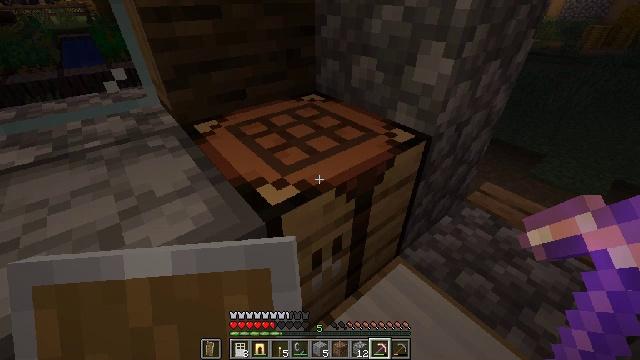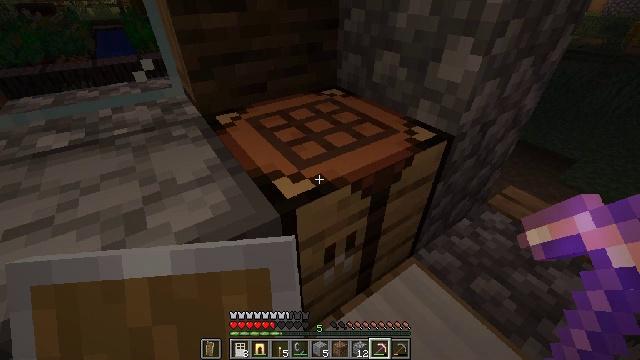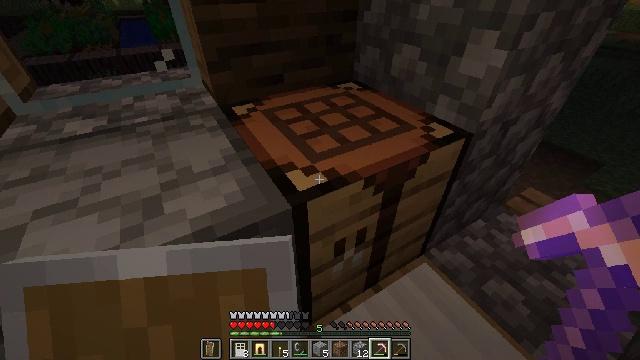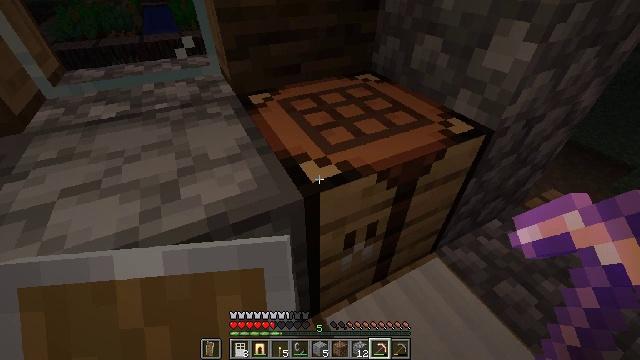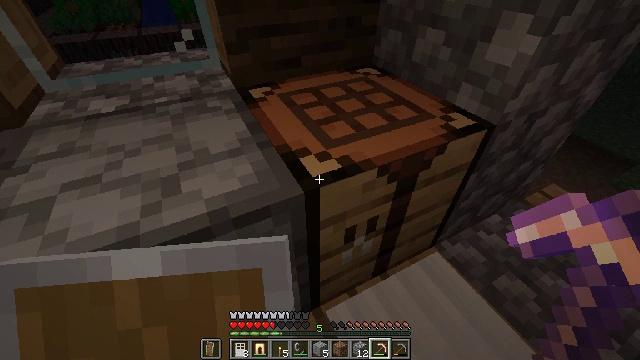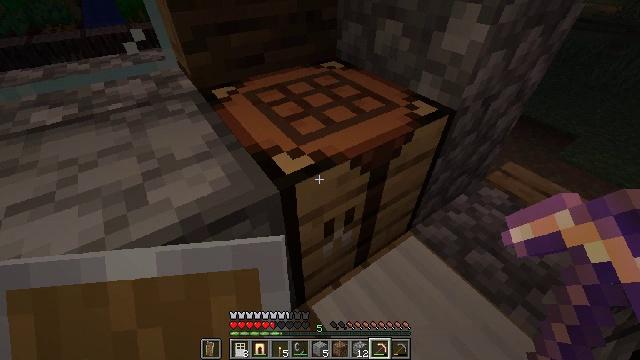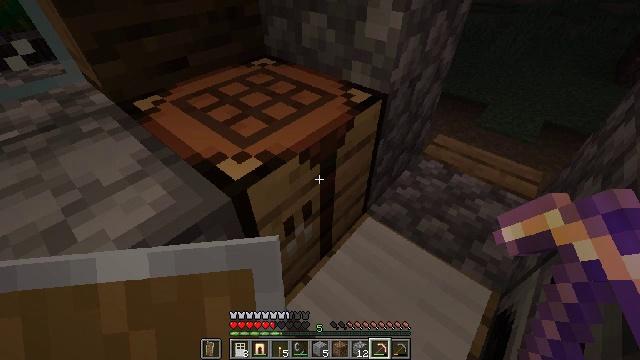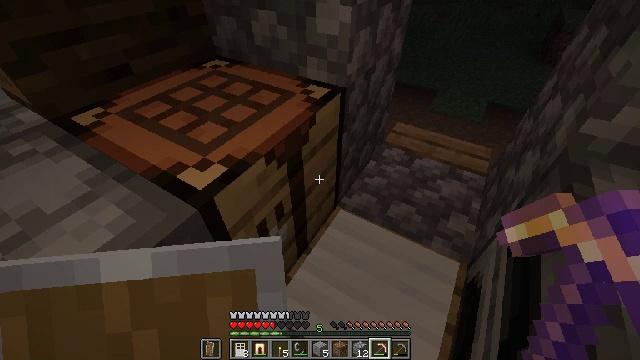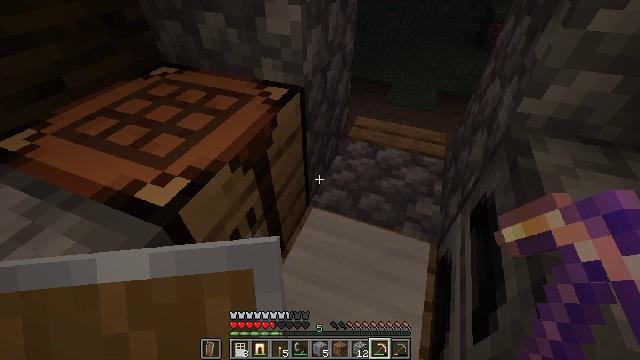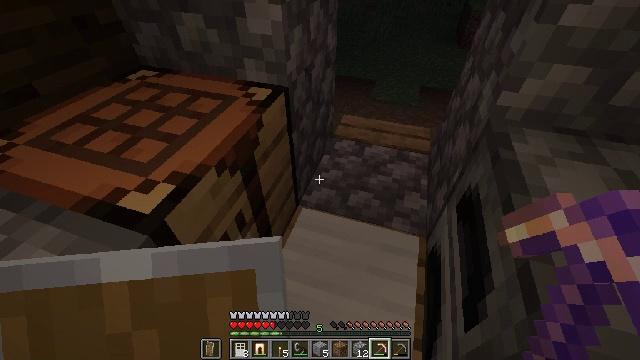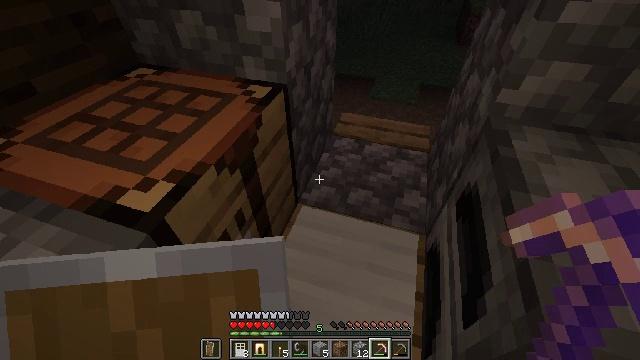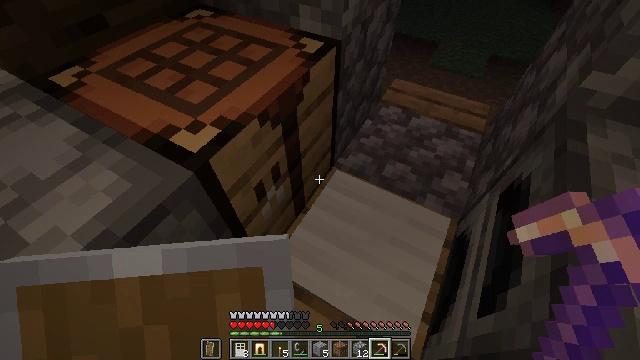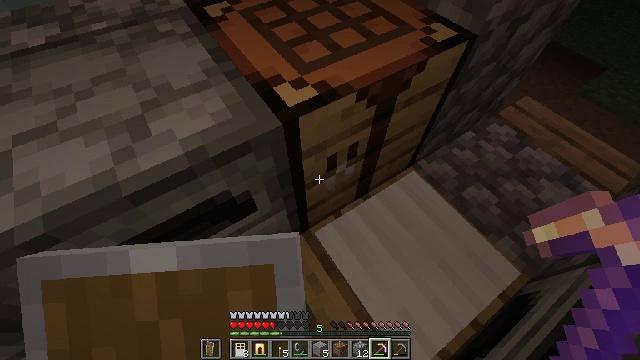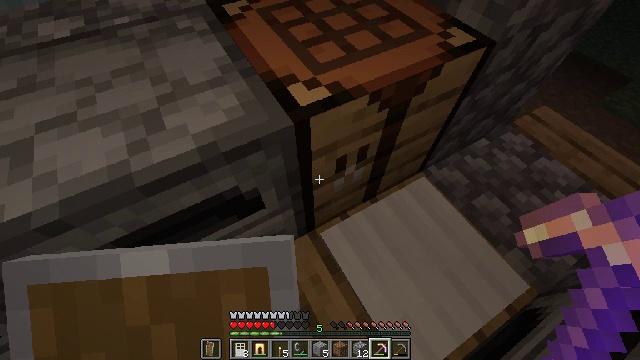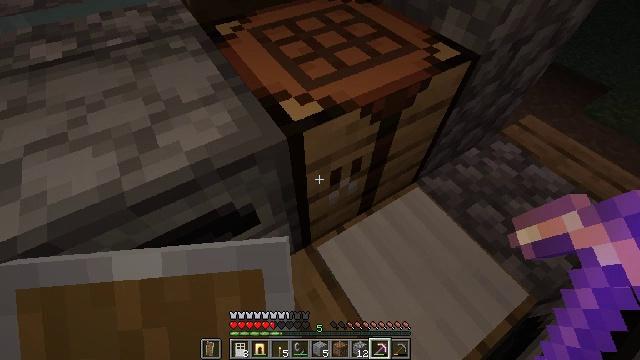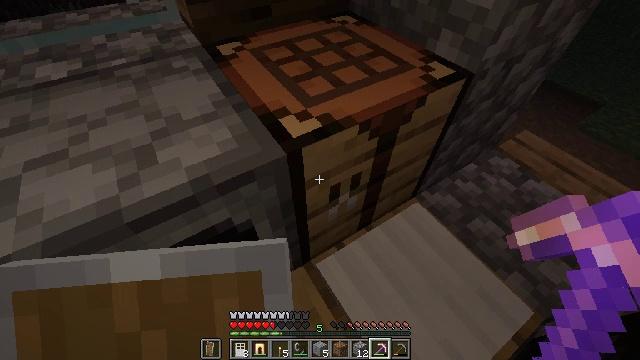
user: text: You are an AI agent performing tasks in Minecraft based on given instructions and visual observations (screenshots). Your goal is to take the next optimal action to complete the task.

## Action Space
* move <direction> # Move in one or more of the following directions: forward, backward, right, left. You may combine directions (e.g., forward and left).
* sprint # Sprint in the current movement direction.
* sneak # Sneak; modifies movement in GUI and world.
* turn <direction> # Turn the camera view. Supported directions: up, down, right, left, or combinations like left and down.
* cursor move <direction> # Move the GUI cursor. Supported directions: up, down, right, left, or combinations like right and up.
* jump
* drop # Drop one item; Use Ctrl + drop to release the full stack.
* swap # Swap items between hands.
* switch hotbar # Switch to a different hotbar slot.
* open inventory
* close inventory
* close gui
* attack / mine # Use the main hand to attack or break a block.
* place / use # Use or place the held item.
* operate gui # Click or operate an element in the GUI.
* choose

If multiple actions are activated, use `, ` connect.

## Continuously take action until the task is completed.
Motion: motion action
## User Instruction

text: Assemble a heavy weighted pressure plate with the crafting table.
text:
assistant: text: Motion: turn left and down
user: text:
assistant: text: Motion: turn left and down
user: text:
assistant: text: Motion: turn left and down
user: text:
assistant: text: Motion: turn down
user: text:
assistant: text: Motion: turn right
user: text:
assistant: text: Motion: turn right
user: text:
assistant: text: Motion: turn right
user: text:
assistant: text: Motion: turn right
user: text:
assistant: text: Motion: turn right
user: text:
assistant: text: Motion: no_op
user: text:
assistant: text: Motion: turn left and down
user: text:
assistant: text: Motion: turn left and down
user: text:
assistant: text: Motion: turn left
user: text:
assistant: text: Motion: turn right and up
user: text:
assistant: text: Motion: turn up
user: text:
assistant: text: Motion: turn up
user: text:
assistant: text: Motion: turn right and up
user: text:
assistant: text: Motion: no_op
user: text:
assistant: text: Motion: use / place
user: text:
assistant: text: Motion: use / place
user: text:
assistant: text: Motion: use / place
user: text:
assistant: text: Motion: use / place
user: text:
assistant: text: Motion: no_op
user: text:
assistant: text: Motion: no_op
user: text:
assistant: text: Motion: no_op
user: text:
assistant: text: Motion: no_op
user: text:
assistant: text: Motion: no_op
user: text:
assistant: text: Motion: turn right and up
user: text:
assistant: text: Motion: turn right
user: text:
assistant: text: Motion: no_op